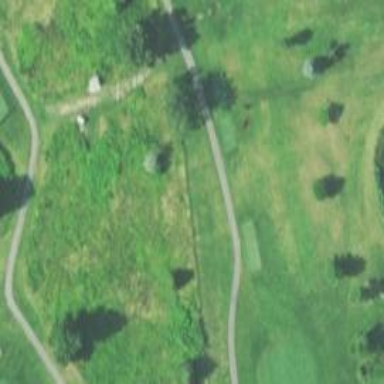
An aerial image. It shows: Asphalt path designated as golf cartpath.